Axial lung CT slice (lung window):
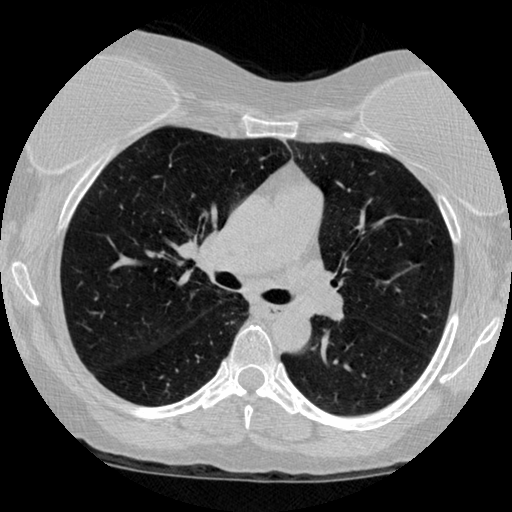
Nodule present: no